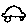
Label: car